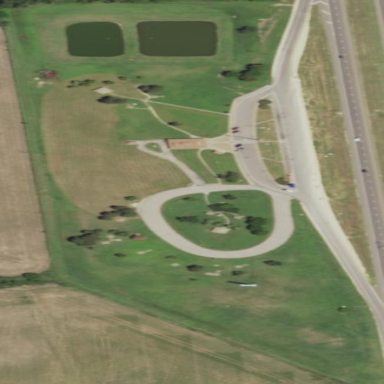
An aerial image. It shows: Rest area on the road.